Interaction volume radius: 5 \u00c5
Interaction volume height: 10 \u00c5
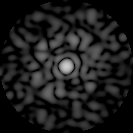
Disorder parameter: 0.8234